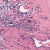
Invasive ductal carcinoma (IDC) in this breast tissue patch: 0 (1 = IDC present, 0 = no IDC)